Field crop: maize
Growth stage: 2
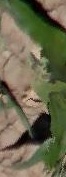
Species: maize